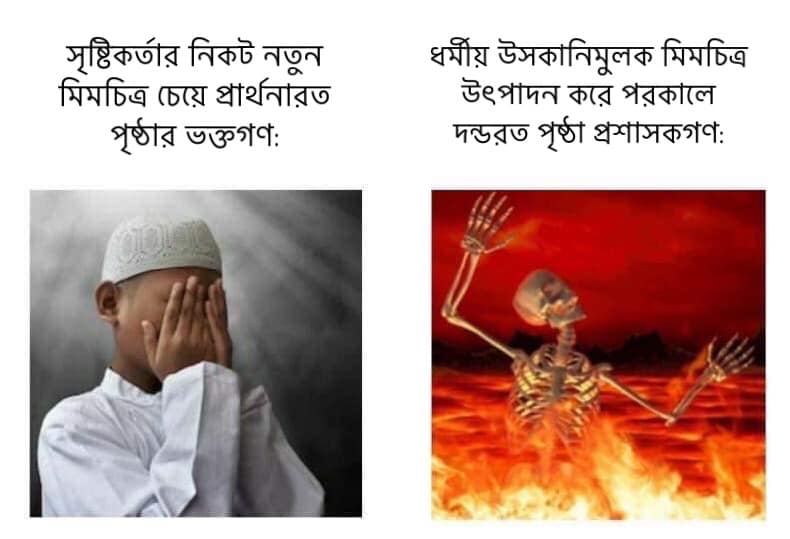
Caption: সৃষ্টিকর্তার নিকট নতুন মিমচিত্র চেয়ে প্রার্থনারত পৃষ্ঠার ভক্তগণ :        ধর্মীয় উসকানিমুলক মিমচিত্র উৎপাদন করে পরকালে দন্ডরত পৃষ্ঠা প্রশাসকগণ :
Label: non-hate